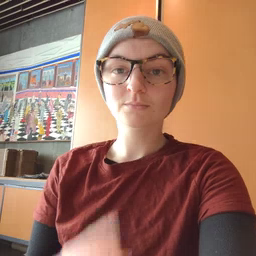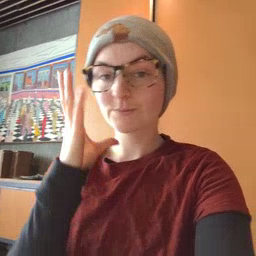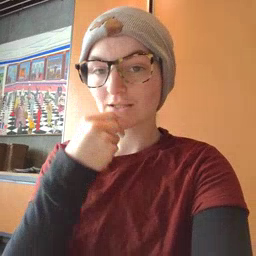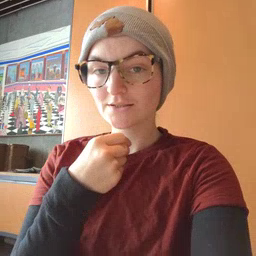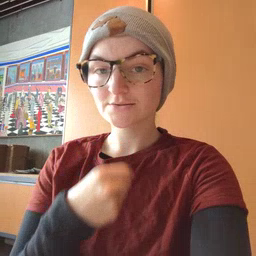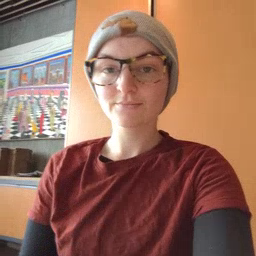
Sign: pretty